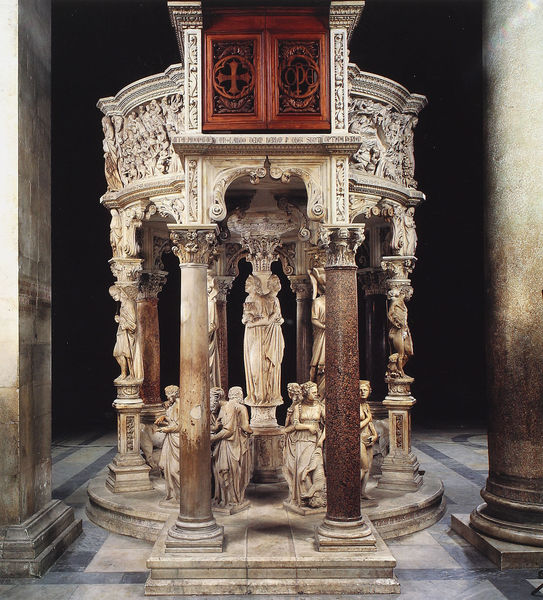
Titel: Kanzel
Künstler: Giovanni Pisano
Standort: Pisa, Dom (EU - I - Toskana)
Schlagwörter: frauen, braun, holz, marmor, säule, säulen, tür, rot, barock, sockel, stein, kirche, renaissance, engel, statue, türen, figuren, ornamente, geländer, kreuz, kapitelle, kanzel, christlich, griechisch, statuetten, kästchen, taufbecken, tabernakel, holztüren, stabil, kariatyden